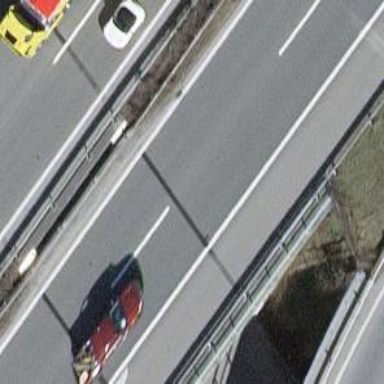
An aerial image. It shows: Viaduct bridge over motorway with asphalt surface.